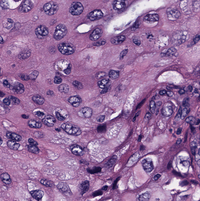
Tumor epithelial tissue: yes
Tumor-associated stroma tissue: no
Normal tissue: no